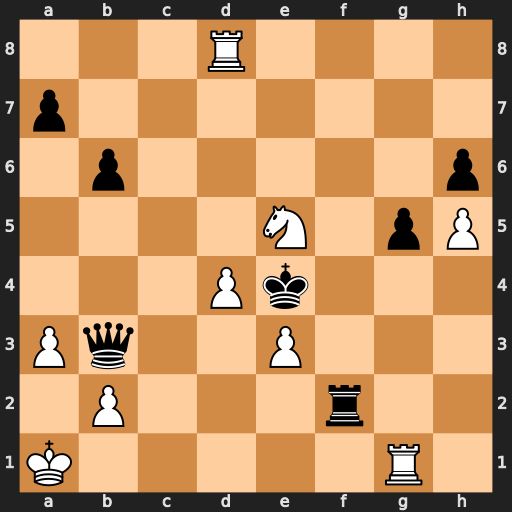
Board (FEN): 3R4/p7/1p5p/4N1pP/3Pk3/Pq2P3/1P3r2/K5R1
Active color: w
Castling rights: -
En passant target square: -
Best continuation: Rg4+ Kf5 Rf8+ Ke6 Rxf2